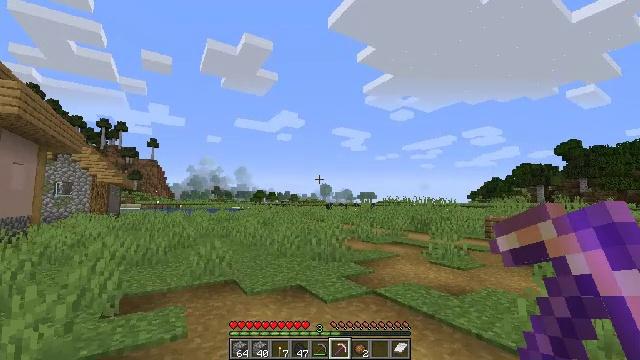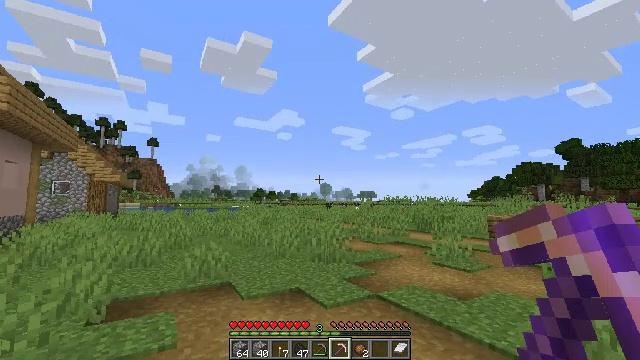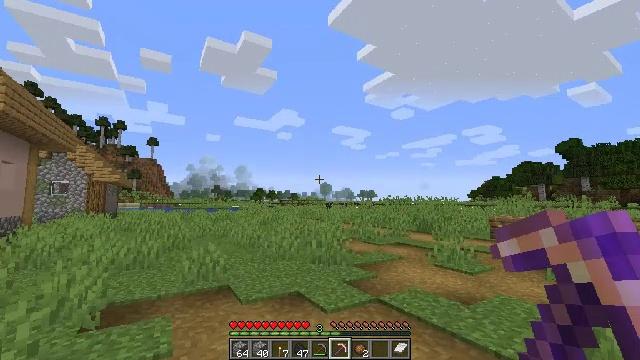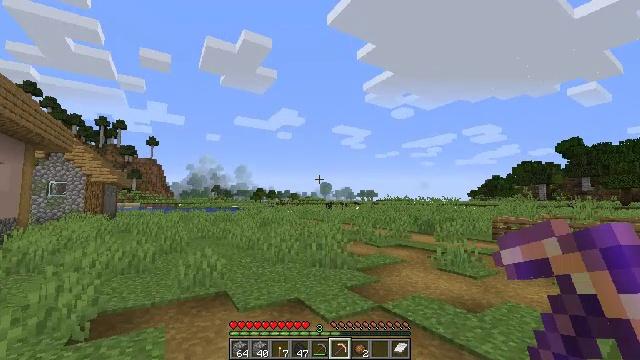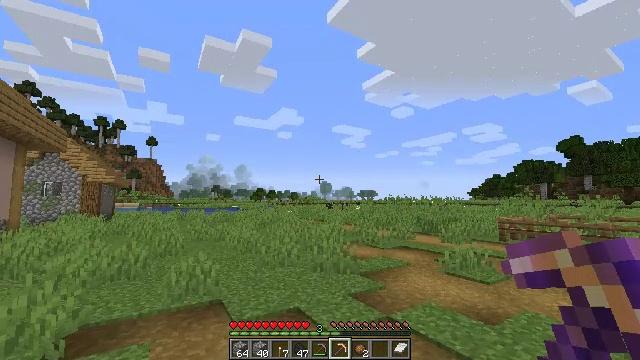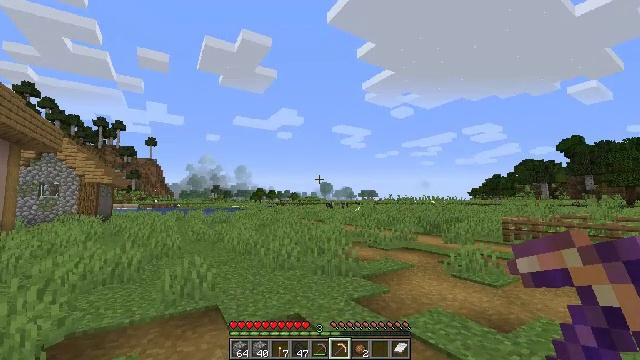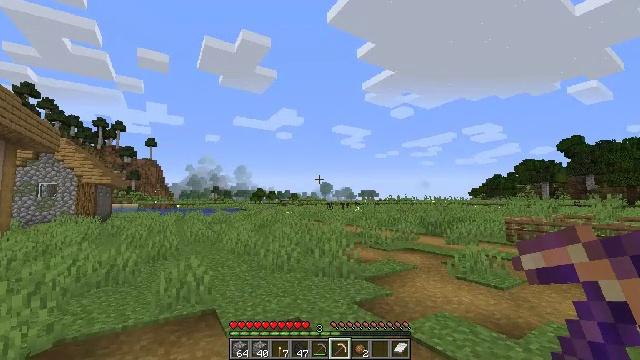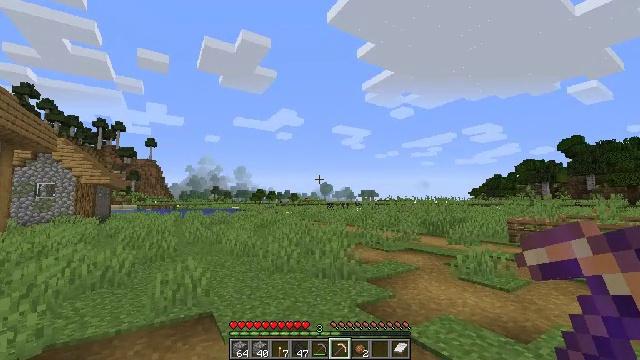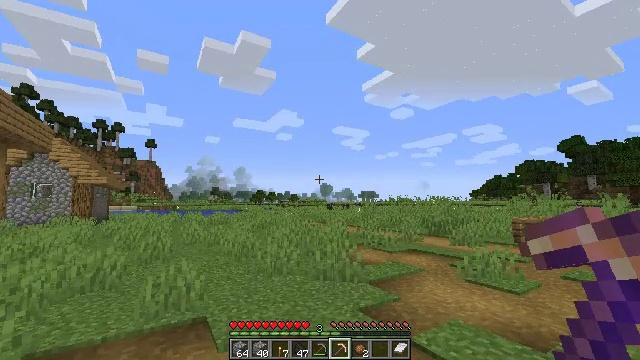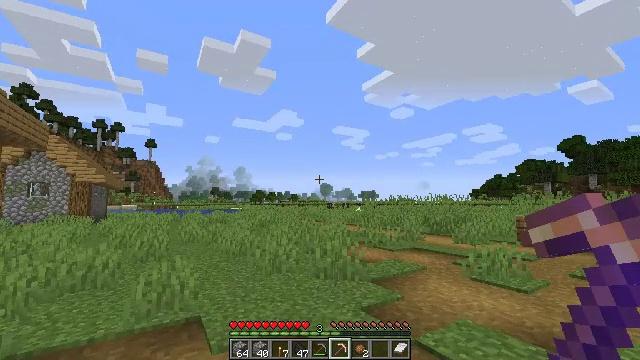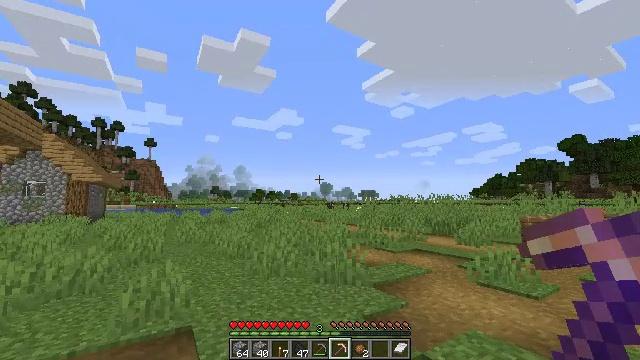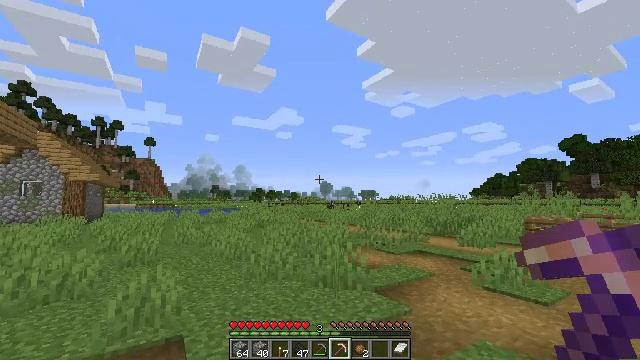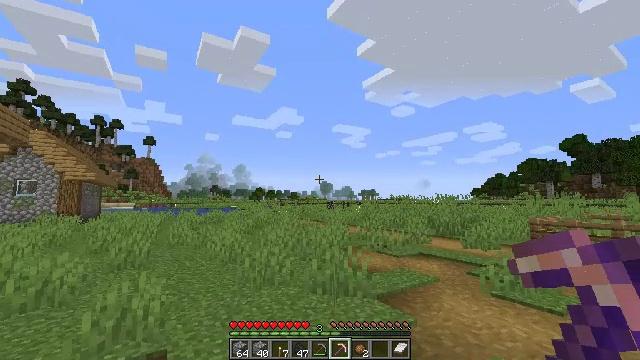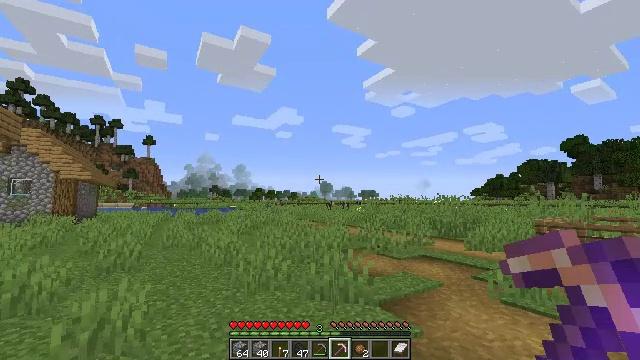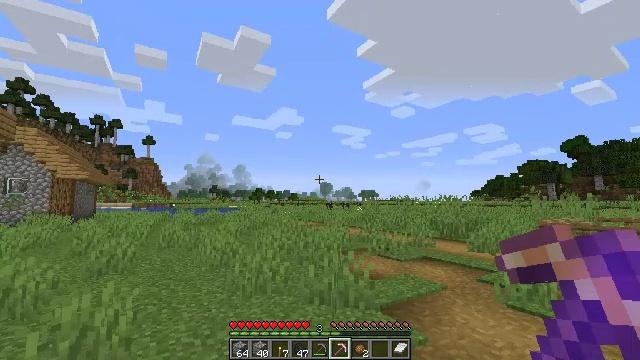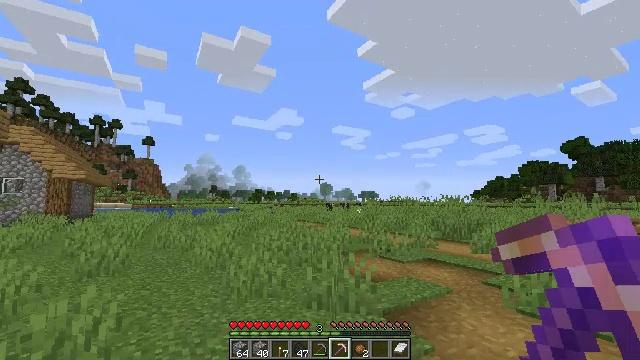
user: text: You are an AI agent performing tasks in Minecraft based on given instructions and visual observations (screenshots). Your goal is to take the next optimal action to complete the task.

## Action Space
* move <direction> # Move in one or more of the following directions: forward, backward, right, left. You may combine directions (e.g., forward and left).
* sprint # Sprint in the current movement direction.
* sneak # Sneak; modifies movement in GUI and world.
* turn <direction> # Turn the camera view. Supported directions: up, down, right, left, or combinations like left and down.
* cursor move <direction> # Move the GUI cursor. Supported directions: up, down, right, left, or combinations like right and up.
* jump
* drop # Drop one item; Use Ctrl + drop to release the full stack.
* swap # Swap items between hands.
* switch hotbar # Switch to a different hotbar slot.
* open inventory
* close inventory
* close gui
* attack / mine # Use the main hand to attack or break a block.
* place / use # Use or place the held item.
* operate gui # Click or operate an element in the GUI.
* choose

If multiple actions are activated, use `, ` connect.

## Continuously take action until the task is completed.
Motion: motion action
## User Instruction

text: Collect the grass from the surface.
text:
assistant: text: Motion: move forward
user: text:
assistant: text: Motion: move forward
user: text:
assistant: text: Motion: move forward
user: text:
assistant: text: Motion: move forward
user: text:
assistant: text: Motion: move forward
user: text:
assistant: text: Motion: move forward
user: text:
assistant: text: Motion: move forward
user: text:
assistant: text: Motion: move forward
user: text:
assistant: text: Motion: move forward
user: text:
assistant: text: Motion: move forward
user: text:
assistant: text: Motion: move forward
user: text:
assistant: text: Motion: move forward
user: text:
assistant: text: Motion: move forward
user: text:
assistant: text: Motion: move forward
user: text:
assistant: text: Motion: move forward
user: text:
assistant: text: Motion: move forward
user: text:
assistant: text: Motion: move forward
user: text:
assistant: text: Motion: move forward
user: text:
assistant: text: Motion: move forward
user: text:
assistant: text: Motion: move forward
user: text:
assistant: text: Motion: move forward
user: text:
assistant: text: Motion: move forward
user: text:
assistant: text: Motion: move forward
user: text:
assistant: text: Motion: move forward
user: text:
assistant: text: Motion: move forward
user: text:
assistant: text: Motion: move forward
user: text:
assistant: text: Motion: move forward
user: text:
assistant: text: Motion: move forward
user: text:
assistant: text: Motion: move forward
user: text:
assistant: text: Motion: move forward